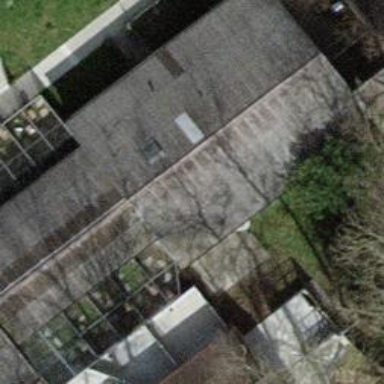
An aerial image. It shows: Animal shelter.